Interaction volume radius: 10 \u00c5
Interaction volume height: 30 \u00c5
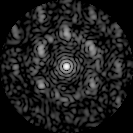
Disorder parameter: 0.6662